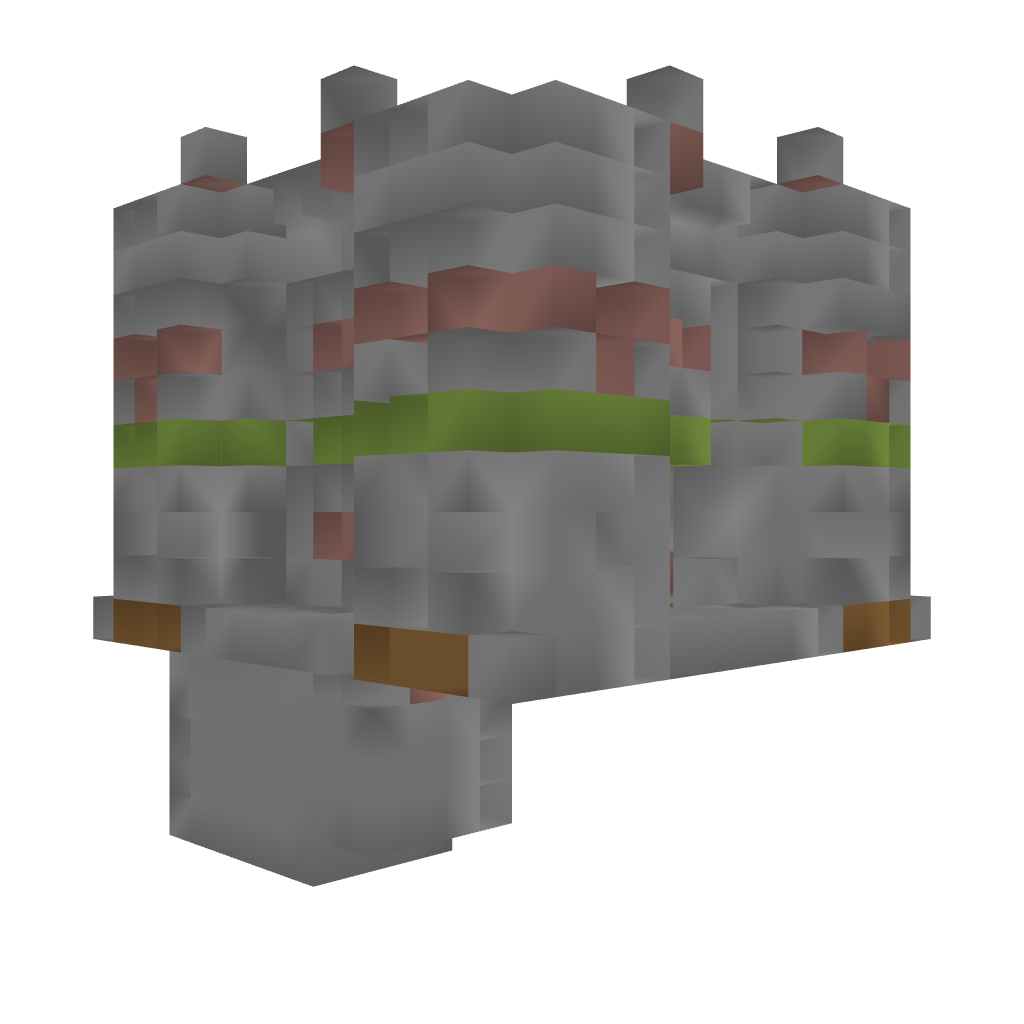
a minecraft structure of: PvP Tower [Green] 13 blocks high 1 line of green blocks in the middle of the structure